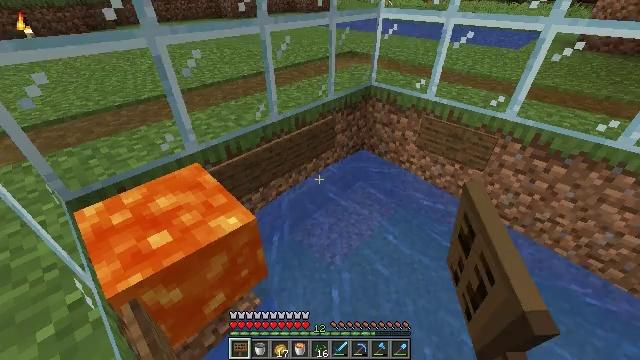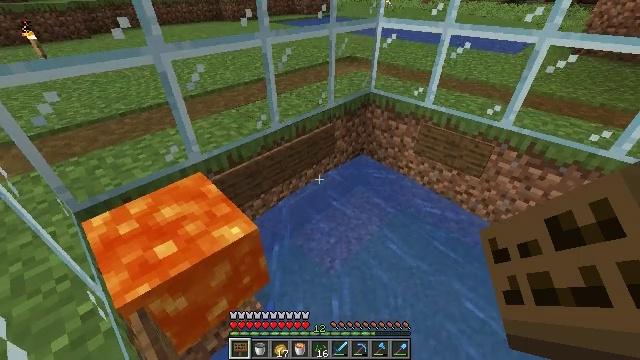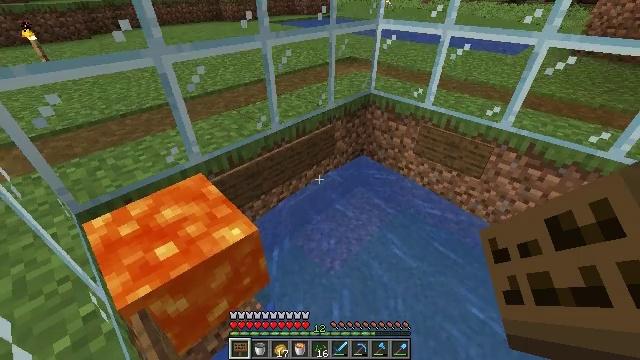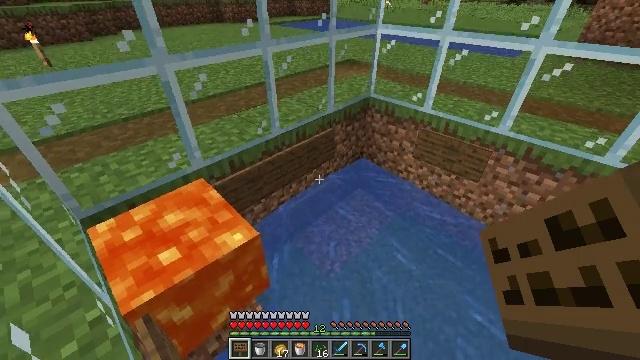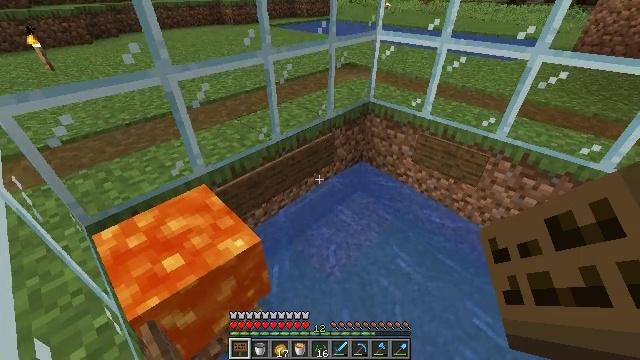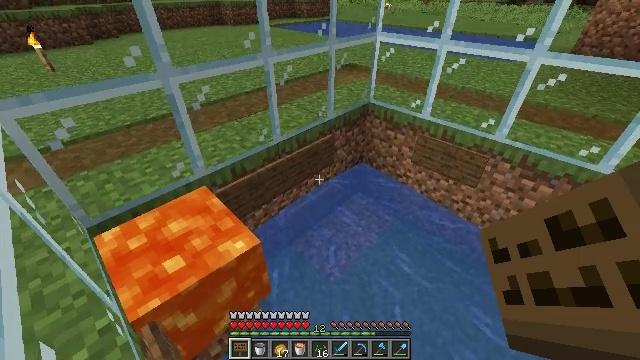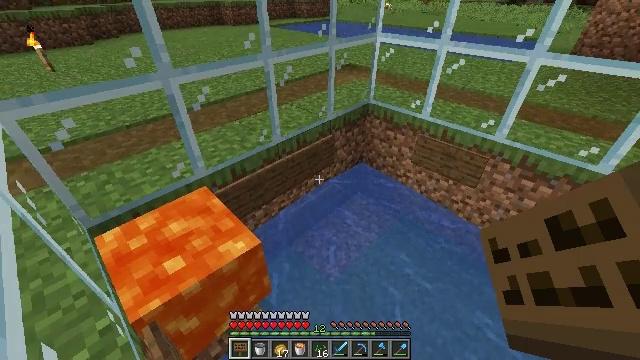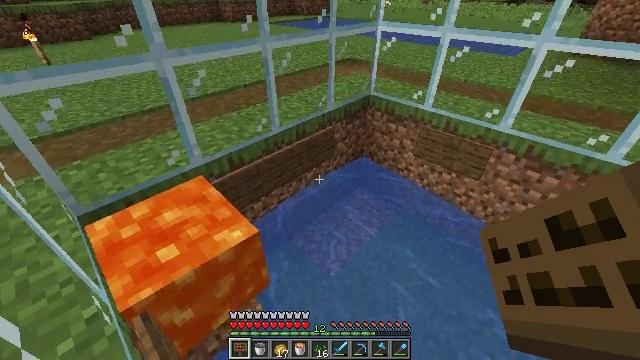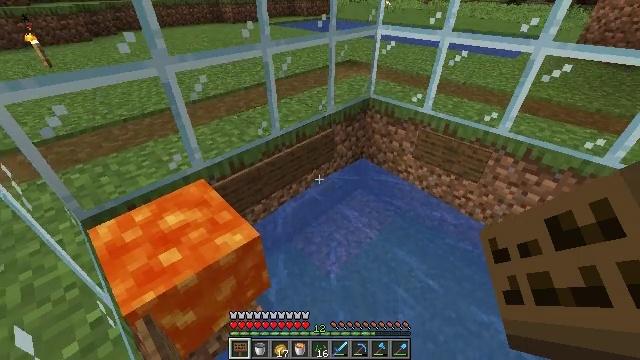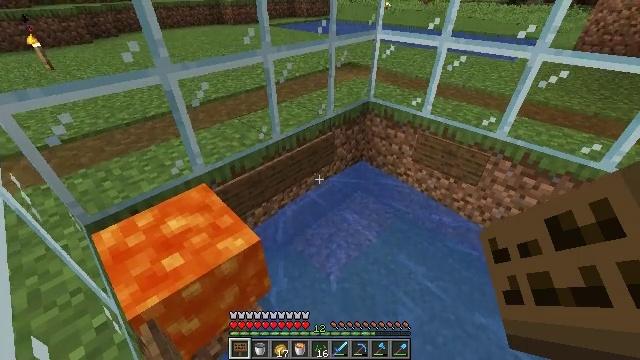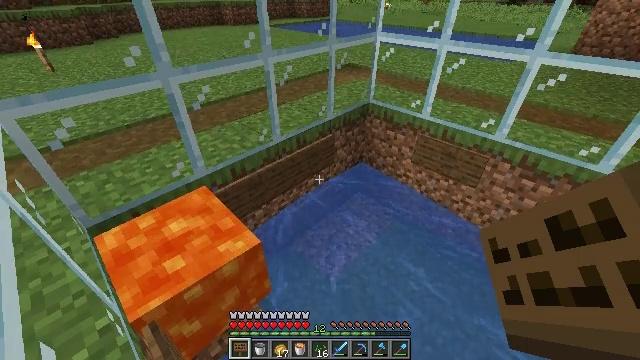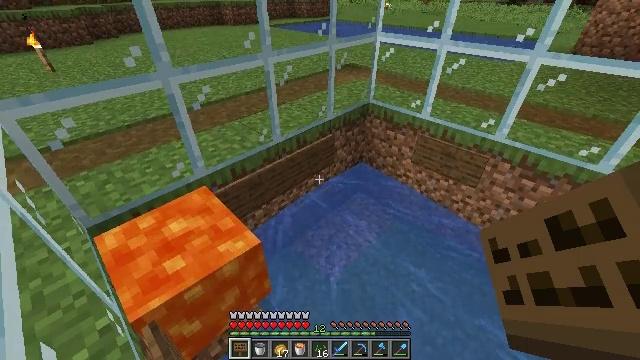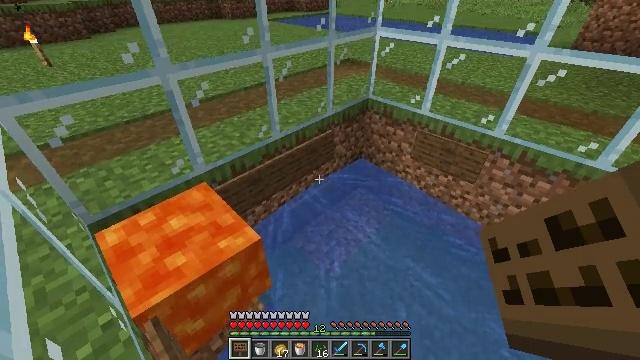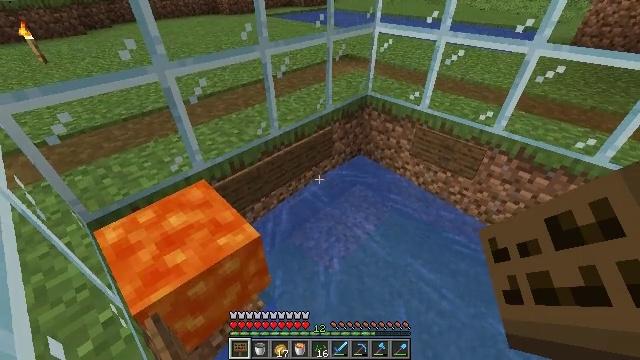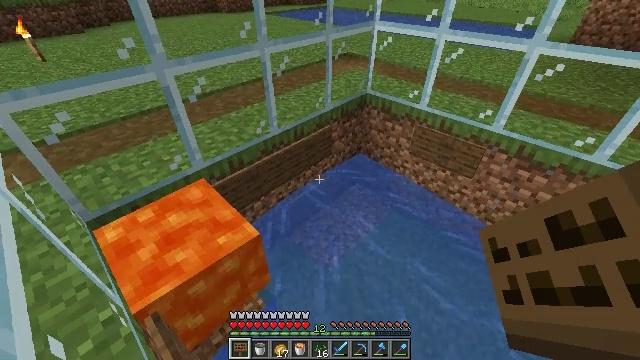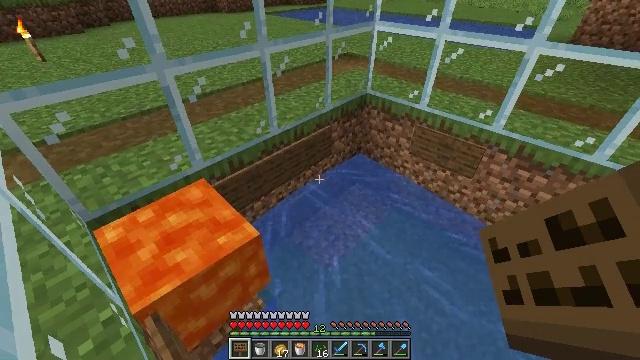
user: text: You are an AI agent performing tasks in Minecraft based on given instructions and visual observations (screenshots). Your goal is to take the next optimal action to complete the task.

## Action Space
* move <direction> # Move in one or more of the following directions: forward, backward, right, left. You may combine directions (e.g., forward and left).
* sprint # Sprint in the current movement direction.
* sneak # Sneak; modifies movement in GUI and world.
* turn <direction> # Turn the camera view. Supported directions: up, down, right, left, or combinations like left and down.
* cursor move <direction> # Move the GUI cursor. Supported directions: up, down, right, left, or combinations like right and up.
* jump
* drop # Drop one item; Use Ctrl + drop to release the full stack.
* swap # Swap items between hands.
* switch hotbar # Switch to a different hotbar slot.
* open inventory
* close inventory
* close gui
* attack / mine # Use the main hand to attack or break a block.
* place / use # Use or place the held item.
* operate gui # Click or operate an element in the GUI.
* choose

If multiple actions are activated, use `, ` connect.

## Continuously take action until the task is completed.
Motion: motion action
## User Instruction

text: Break the spruce wall sign to collect it.
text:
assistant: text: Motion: no_op
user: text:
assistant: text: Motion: no_op
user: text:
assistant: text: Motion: no_op
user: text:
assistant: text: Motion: no_op
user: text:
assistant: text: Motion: no_op
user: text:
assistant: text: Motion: no_op
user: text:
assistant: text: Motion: no_op
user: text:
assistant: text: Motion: no_op
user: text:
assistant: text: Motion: no_op
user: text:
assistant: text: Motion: no_op
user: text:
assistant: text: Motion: no_op
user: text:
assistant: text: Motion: turn down
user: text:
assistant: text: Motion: no_op
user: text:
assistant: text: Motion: no_op
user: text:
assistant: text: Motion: no_op
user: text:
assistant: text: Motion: no_op
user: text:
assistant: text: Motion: no_op
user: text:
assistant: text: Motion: no_op
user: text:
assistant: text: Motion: no_op
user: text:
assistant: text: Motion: no_op
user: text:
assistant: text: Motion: no_op
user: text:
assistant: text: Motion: turn down
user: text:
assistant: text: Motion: turn down
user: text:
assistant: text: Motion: no_op
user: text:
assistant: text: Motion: no_op
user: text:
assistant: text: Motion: no_op
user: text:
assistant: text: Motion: no_op
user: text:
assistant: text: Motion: no_op
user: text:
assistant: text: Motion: no_op
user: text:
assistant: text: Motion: no_op